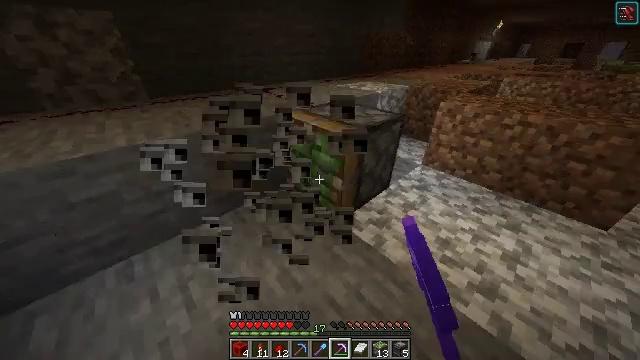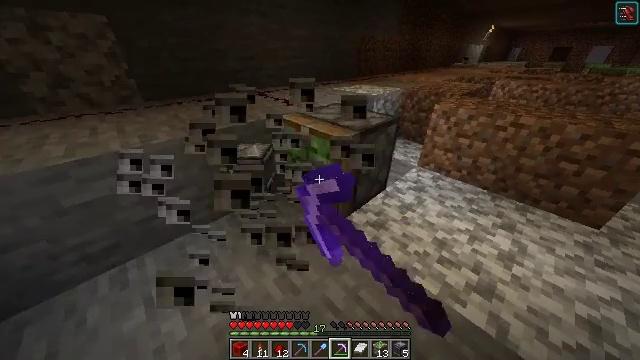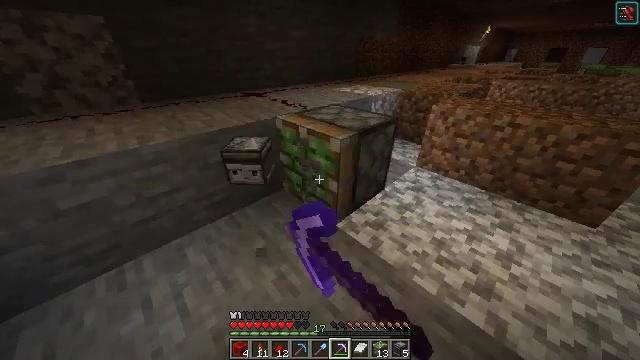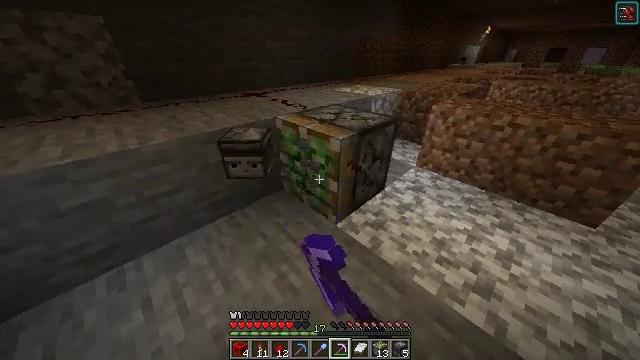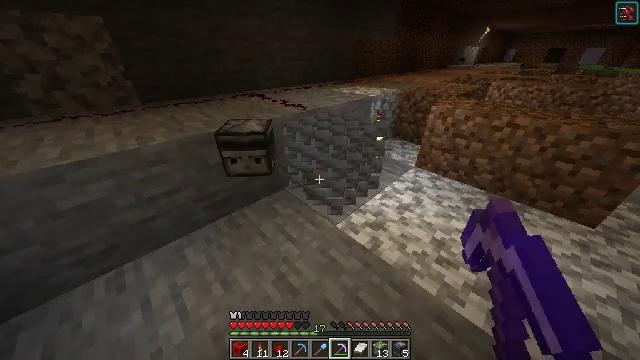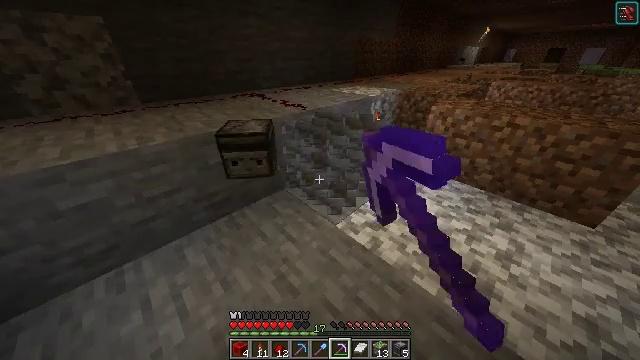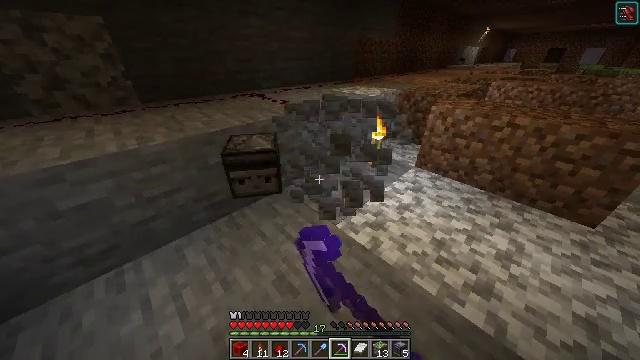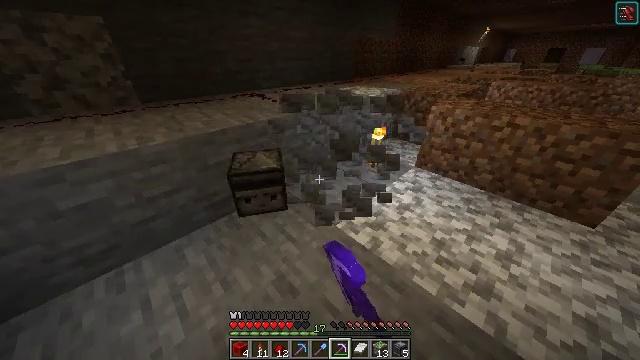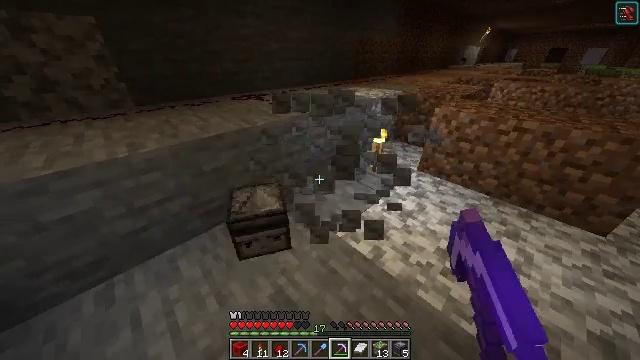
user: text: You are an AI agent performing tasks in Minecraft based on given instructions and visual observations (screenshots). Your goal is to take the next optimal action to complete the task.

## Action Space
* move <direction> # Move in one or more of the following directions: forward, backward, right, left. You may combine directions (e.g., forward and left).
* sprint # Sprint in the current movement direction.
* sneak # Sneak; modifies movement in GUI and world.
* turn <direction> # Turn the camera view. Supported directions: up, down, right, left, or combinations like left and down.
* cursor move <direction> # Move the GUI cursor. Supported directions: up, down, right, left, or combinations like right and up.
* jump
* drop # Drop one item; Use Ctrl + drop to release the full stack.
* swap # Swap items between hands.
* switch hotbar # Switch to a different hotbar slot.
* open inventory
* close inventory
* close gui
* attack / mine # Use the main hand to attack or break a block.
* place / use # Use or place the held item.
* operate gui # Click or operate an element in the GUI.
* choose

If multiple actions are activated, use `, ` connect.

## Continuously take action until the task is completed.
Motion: motion action
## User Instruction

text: Remove the sticky piston from its position.
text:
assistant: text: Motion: turn right, attack / mine
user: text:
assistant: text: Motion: attack / mine
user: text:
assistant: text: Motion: attack / mine
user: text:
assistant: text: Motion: attack / mine
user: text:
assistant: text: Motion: attack / mine
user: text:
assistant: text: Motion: attack / mine
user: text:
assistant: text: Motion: attack / mine
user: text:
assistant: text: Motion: move forward, attack / mine
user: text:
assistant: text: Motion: attack / mine